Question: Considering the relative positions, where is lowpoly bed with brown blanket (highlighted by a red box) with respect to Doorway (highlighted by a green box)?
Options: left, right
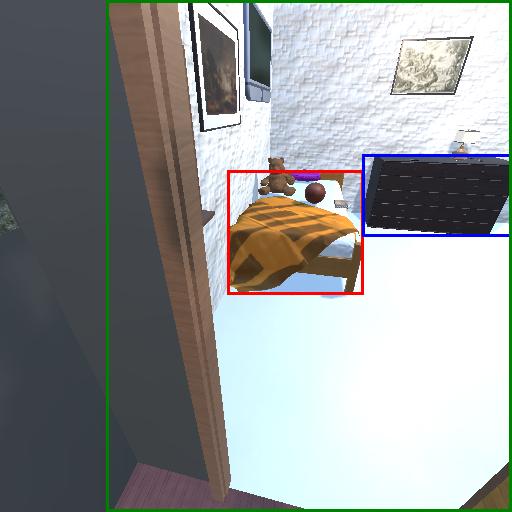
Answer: left